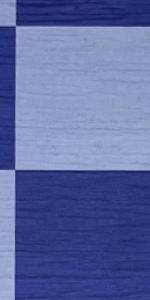
Label: Empty